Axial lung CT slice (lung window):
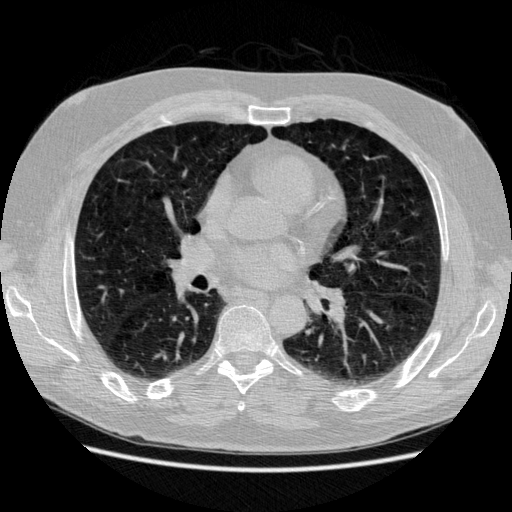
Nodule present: no